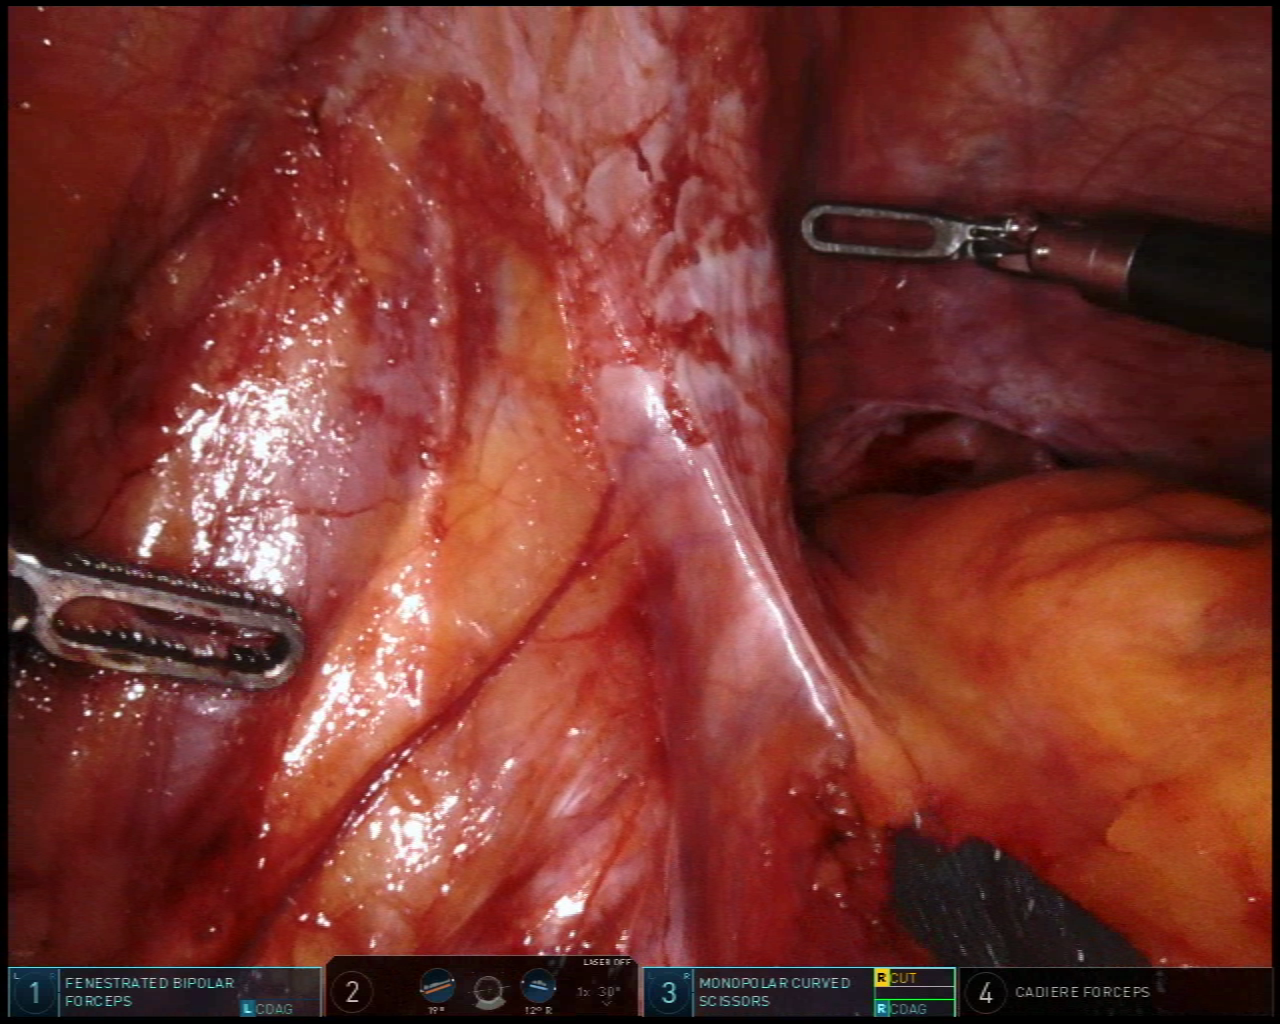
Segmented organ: ureter
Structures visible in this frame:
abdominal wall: yes
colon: no
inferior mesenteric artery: no
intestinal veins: no
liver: no
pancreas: no
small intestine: no
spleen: no
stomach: no
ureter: yes
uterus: no
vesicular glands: no